Question: I'm putting together a simple form to deposit a set amount of money. The form has 4 radio buttons.
'<form action="deposit.php" method="post"> <fieldset> <div class="form-group"> <input type="radio" name="deposit" value="100"> $100 <br> <input type="radio" name="deposit" value="250"> $250 <br> <input type="radio" name="deposit" value="500"> $500 <br> <input type="radio" name="deposit" value="1000"> $1,000 <br> </div> <div class="form-group"> <button type="submit" class="btn btn-default">Deposit</button> </div> </fieldset> </form>'
Here is the output:

You can see that the last radio button is not vertically aligned. I realize that there are 2 extra characters in the text after the button. I'm no CSS wizard and haven't really found the answer to making these buttons straight. Any ideas?
EDIT: CSS code here:
'''
.container {
/* center contents */
margin-left: auto;
margin-right: auto;
text-align: center;
}
input[type='radio'] {
width: 20px;
}
'''
The form is in the container
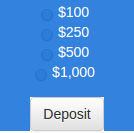
Answer: In your CSS file or within your HTML code you are using the "align centre" setting. Thats why is not aligned.
This is the output of your above code with the align centre setting:

And this is the output of your code without the align centre setting:

Somewhere in your code you are setting the below div class to align centre.
'''
// Removing the align setting will solve the issue. If its not in-line CSS then check you external CSS file.
<div class="form-group" align="center">
'''
Hope this helps.